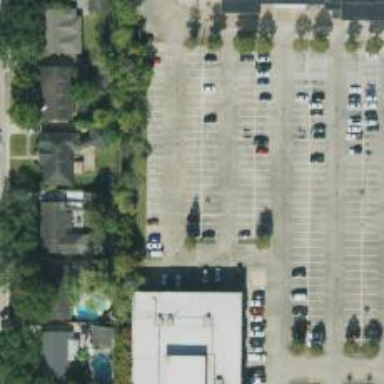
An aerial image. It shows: Parking space is available.